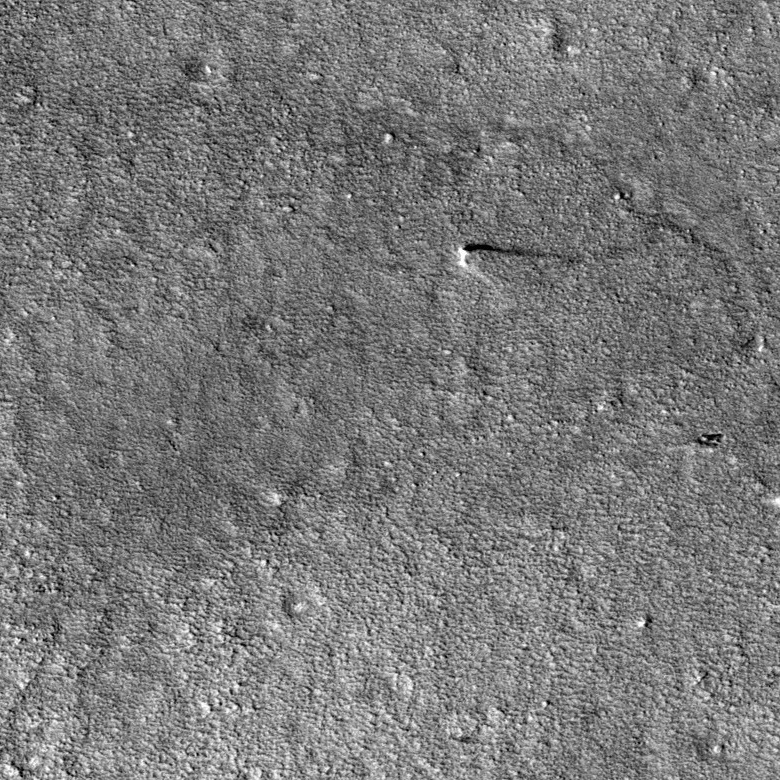
Label: dustdevil